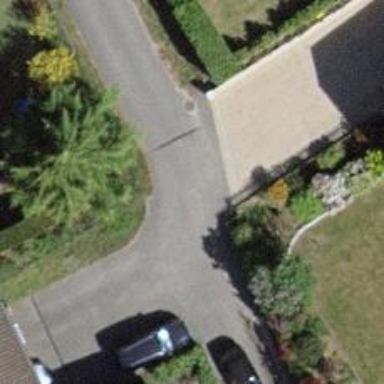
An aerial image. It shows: Unpaved footway.